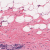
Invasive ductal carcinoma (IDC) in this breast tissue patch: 0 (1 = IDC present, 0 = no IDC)